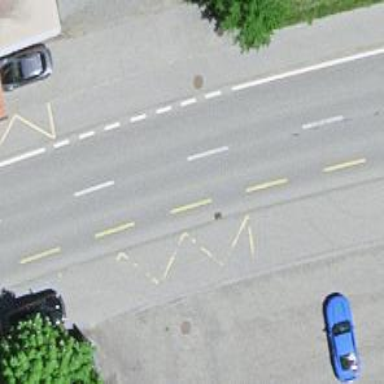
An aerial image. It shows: Asphalt road with separate sidewalk. There is designated cycle lane on the left.